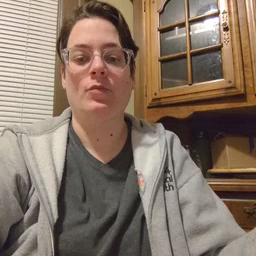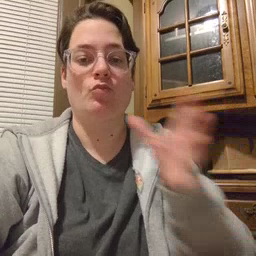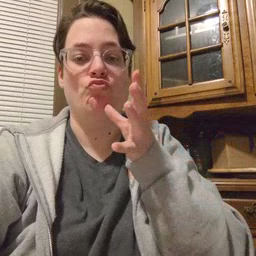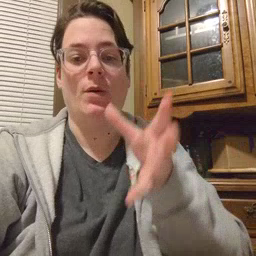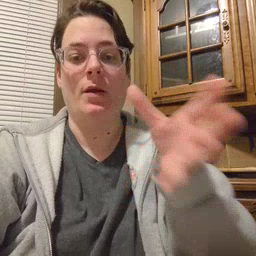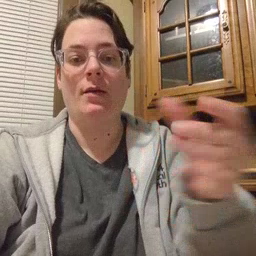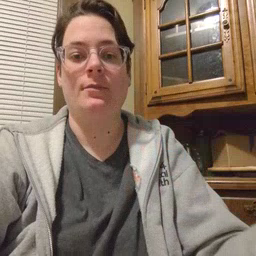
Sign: grandma